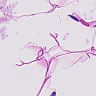
Metastatic tissue present: no